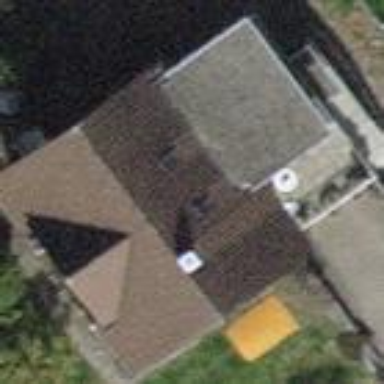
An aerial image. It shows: Detached building.